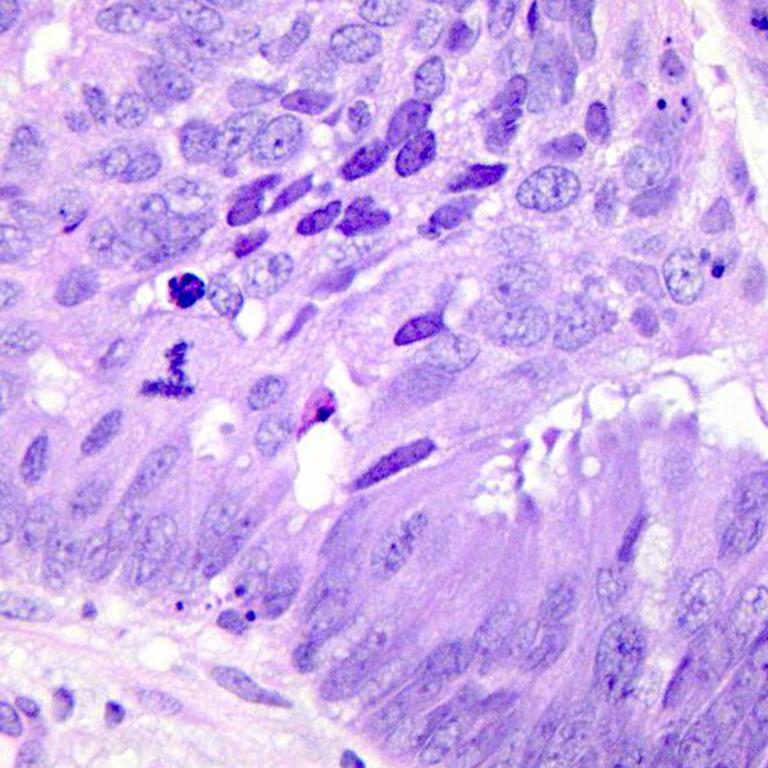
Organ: colon
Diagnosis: adenocarcinomas